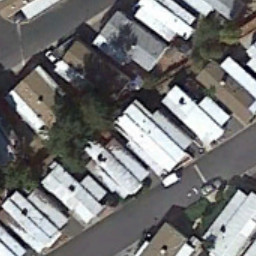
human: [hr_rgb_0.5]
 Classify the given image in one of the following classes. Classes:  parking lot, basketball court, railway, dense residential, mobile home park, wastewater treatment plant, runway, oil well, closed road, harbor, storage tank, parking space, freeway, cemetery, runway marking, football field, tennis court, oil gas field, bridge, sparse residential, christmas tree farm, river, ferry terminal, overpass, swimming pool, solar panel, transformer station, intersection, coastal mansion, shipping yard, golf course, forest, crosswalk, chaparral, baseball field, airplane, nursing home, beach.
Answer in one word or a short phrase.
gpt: mobile home park